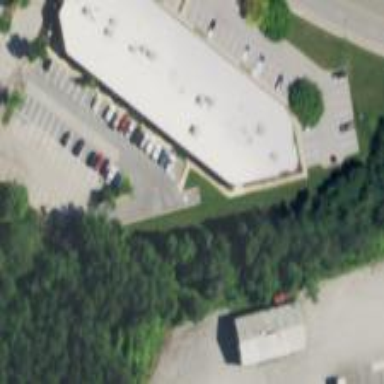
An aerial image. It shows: Commercial building.